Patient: sex M, age 64
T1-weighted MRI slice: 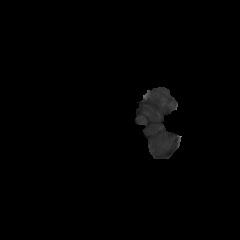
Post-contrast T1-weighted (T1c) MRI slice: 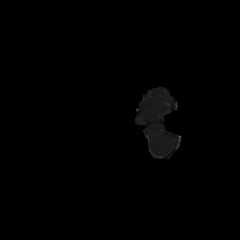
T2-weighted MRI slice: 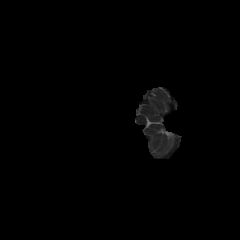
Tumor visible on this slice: no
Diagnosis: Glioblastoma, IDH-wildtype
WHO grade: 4